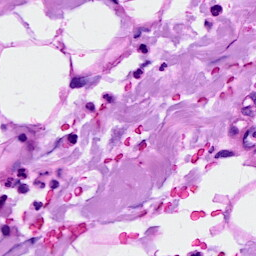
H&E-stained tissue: Breast